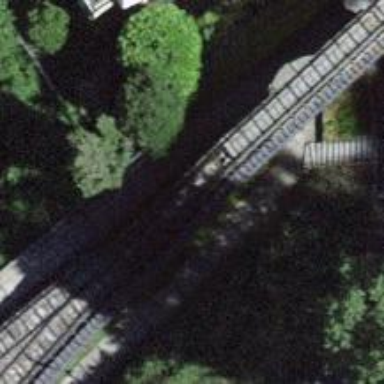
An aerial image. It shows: Single-track railway for funicular.